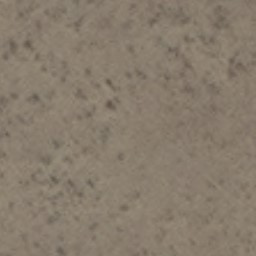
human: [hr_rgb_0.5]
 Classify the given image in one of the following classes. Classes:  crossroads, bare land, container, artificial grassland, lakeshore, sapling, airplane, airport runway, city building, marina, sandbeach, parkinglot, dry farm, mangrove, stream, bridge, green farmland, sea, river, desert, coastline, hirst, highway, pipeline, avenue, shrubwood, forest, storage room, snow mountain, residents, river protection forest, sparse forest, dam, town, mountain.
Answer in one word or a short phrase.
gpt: bare land